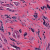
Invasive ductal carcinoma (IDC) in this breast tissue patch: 1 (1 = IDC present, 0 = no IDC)